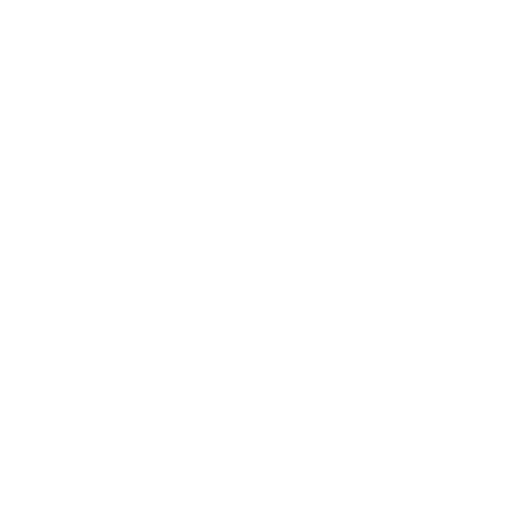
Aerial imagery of bar in Maine named Jackson Ledge containing only open water